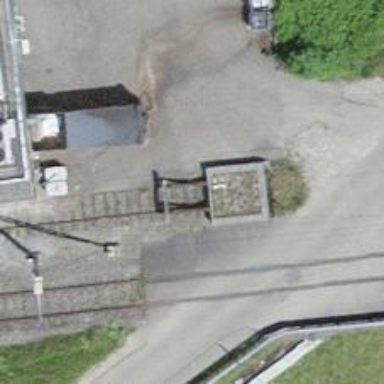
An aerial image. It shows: Railway buffer stop.